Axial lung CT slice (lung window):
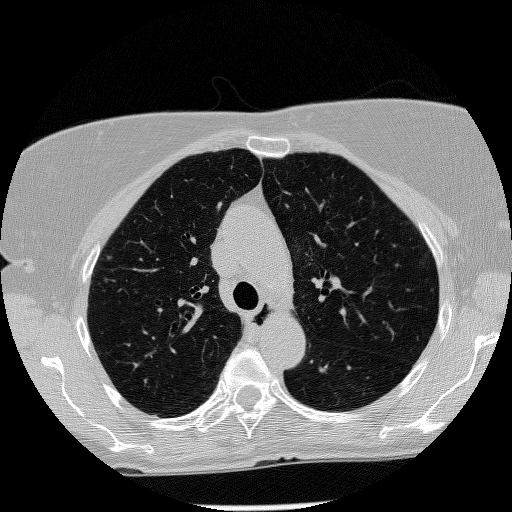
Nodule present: yes
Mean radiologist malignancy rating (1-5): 3